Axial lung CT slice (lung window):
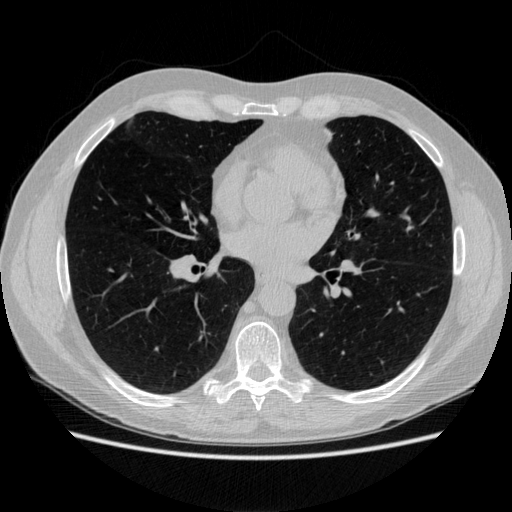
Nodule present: no